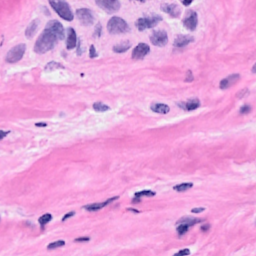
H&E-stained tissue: Breast